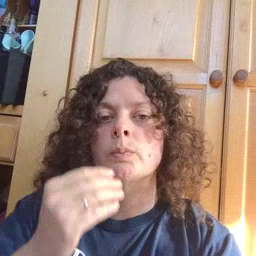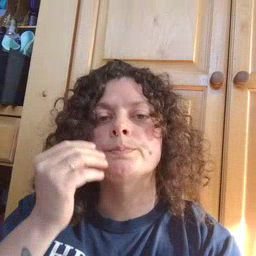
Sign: home